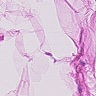
Metastatic tissue present: no